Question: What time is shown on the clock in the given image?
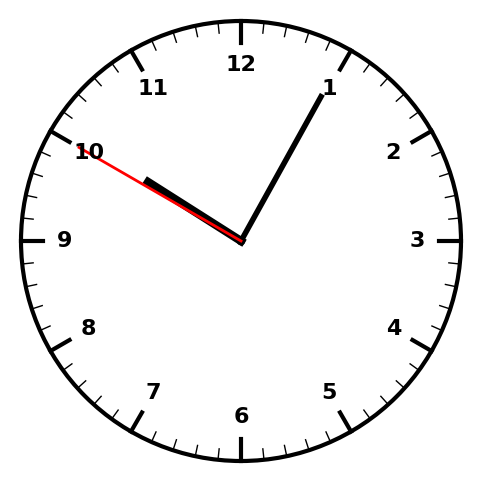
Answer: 10:04:50